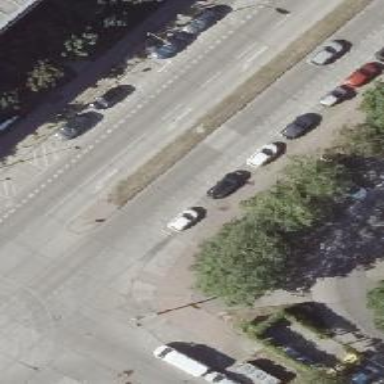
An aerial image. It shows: Unmarked crossing with pedestrian island.